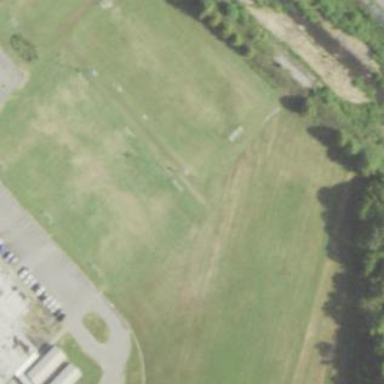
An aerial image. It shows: Grass pitch designated for soccer.